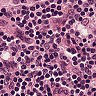
Metastatic tissue present: no